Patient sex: M
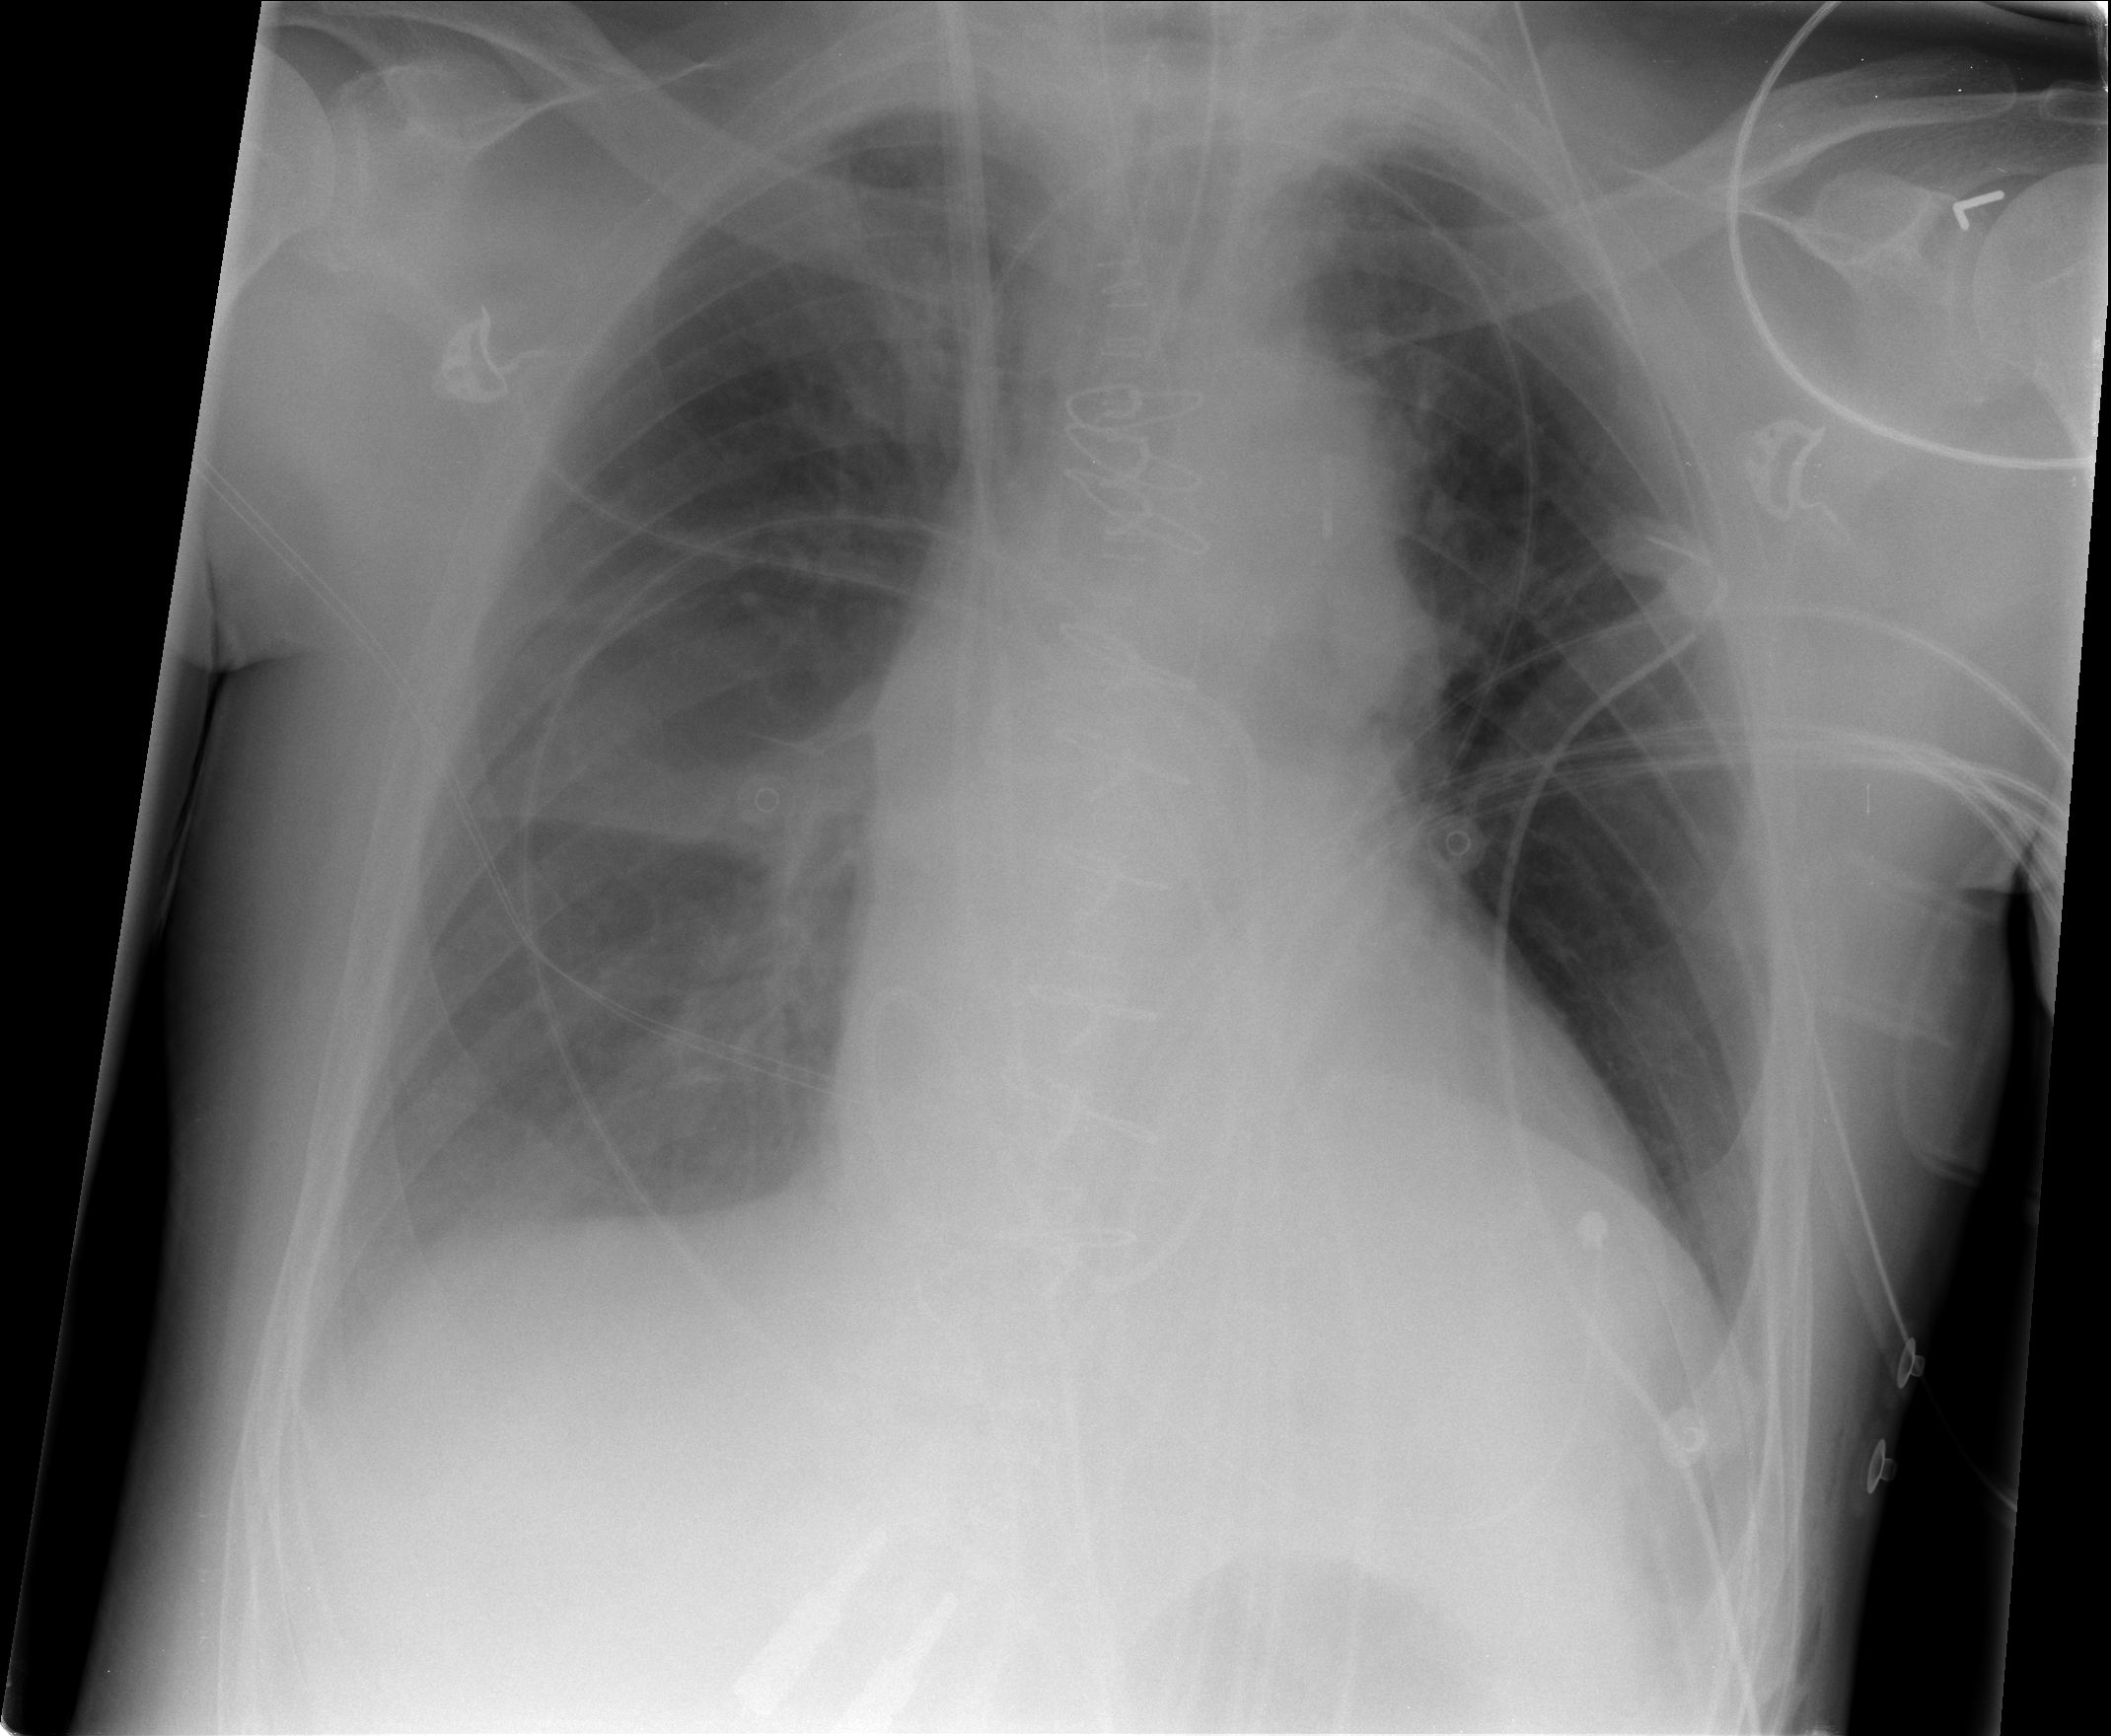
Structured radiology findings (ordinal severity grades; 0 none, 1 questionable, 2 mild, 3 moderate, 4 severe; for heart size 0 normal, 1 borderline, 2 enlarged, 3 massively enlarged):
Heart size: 0
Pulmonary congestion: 0
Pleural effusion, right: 2
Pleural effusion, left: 0
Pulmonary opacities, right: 0
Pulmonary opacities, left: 0
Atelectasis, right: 2
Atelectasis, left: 0